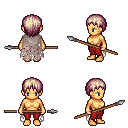
a pixel art fantasy rpg character, female body template, human, tanned skin, gray tattered cape, red pants, white blonde plain hairstyle, spear, four views (front, back, left, right), 2x2 character sprite sheet, small pixel art, hard edges, no anti-aliasing